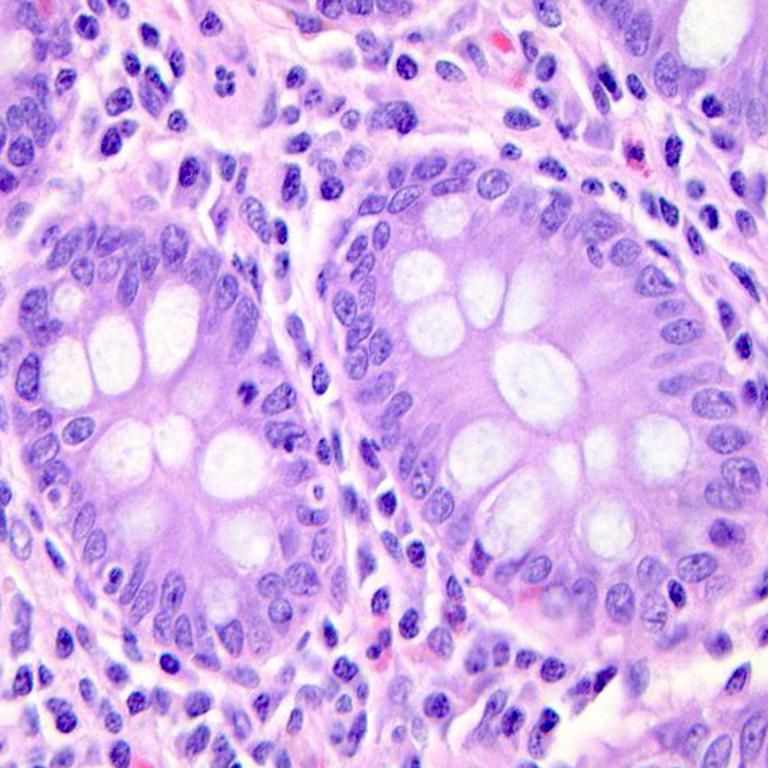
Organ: colon
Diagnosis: benign